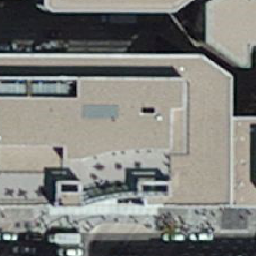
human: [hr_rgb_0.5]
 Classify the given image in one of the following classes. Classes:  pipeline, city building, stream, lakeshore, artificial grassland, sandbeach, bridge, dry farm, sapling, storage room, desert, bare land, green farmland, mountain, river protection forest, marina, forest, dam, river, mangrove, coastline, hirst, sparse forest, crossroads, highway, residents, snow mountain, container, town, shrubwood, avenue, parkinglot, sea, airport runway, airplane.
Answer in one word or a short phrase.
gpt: city building